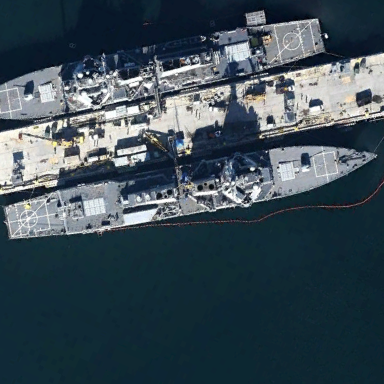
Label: destroyer